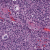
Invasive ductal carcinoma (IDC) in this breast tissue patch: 1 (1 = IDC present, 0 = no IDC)